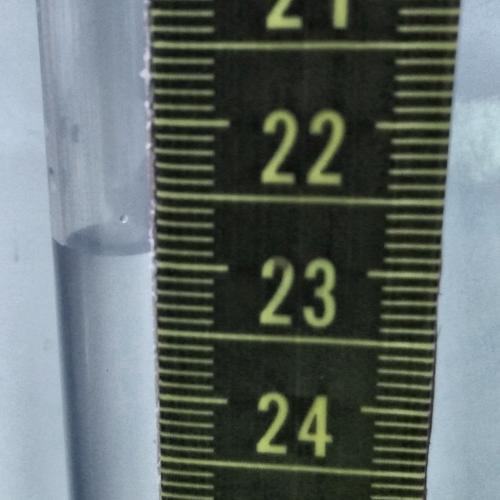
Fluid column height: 22.9 cm